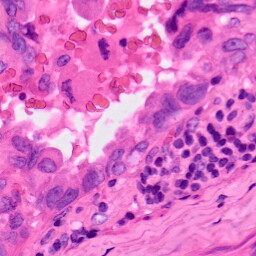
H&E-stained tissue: Lung